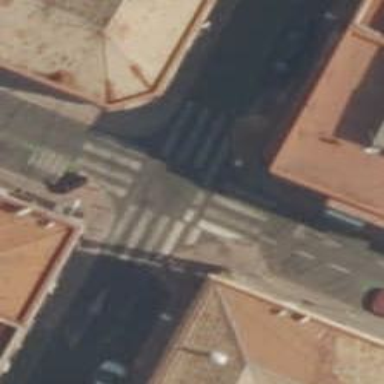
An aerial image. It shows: Uncontrolled zebra crossing on the road.